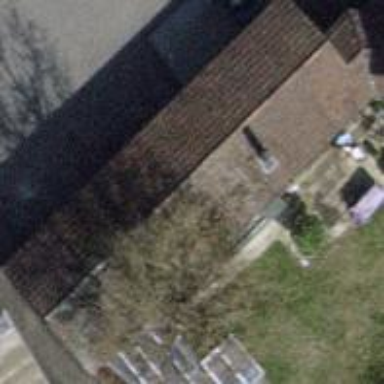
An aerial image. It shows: Group of garages.